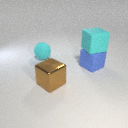
large brown metal cube in front of large cyan rubber sphere